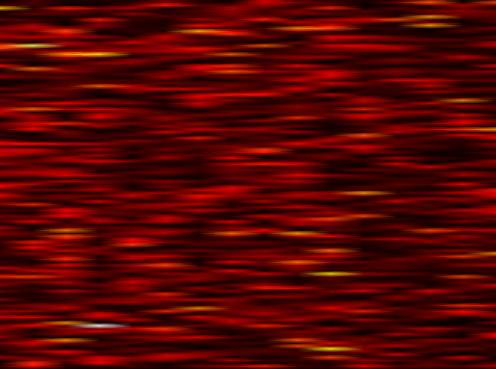
Label: UFMC